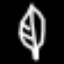
Label: leaf